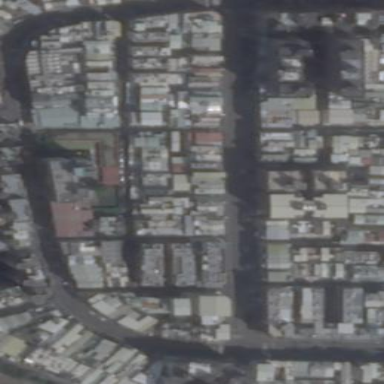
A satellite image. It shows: Residential area.